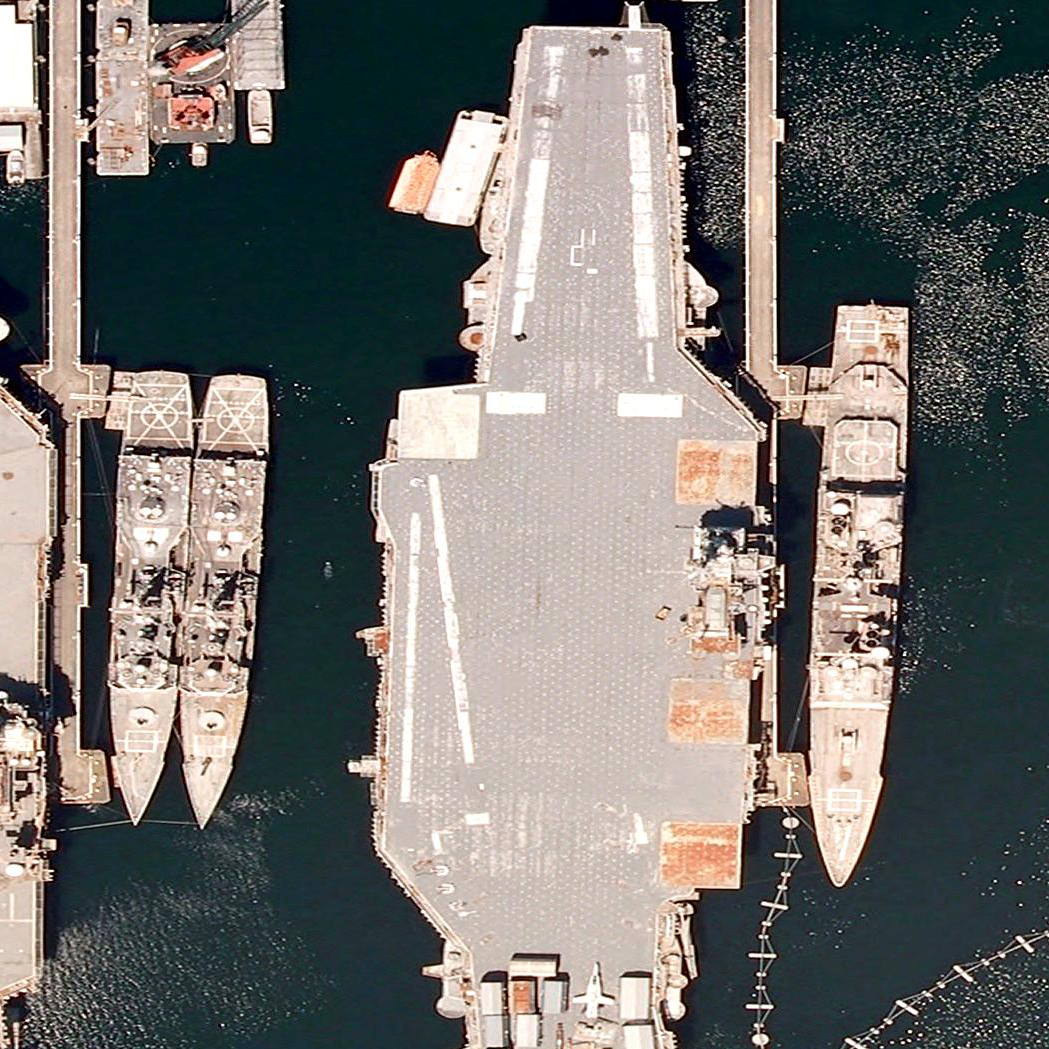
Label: aircraft_carrier